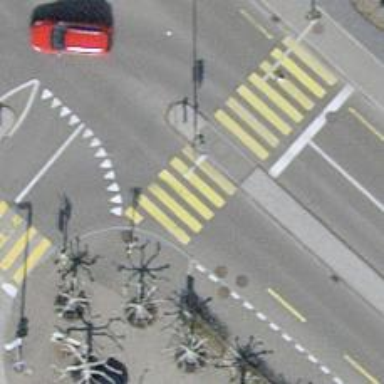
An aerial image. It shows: Road crossing with traffic signals.